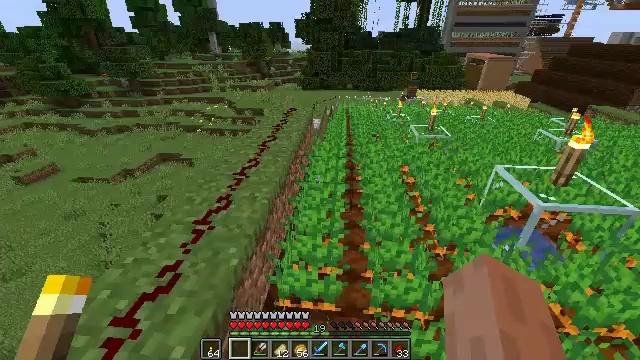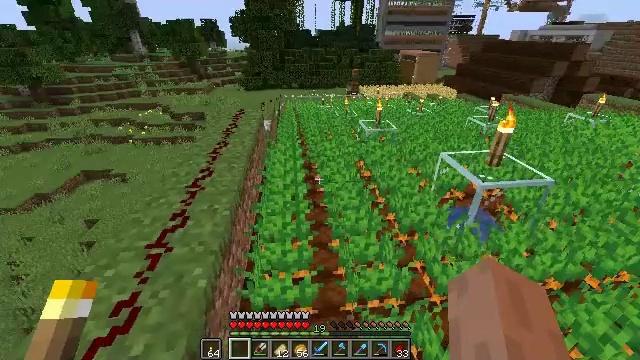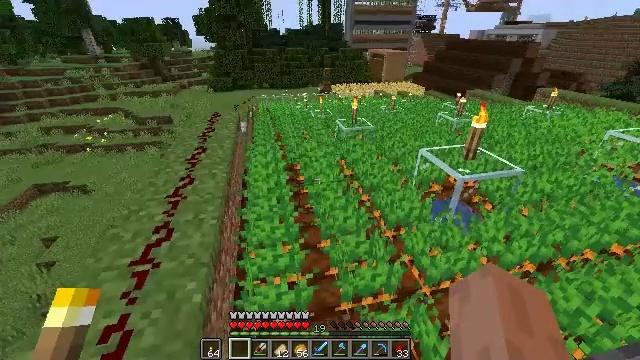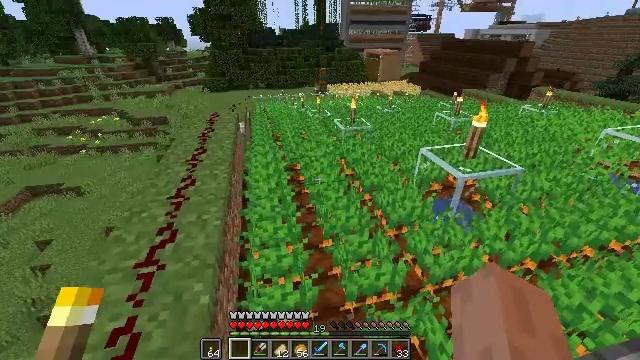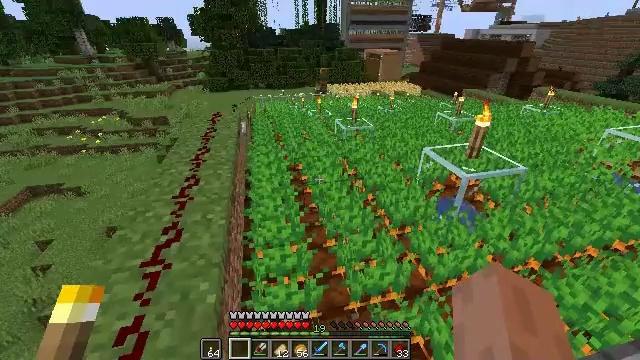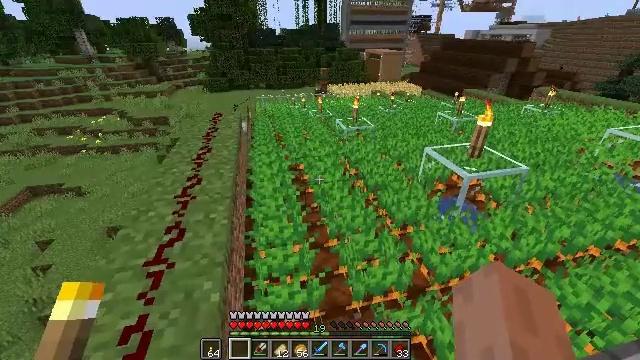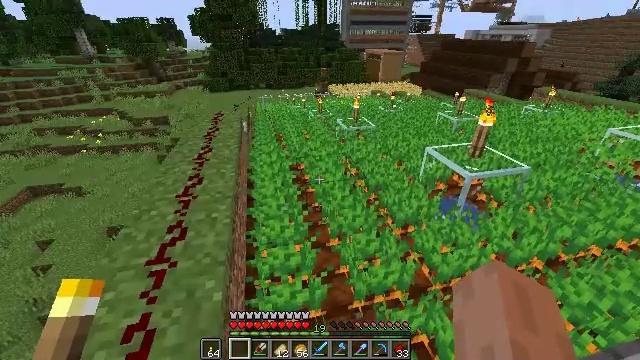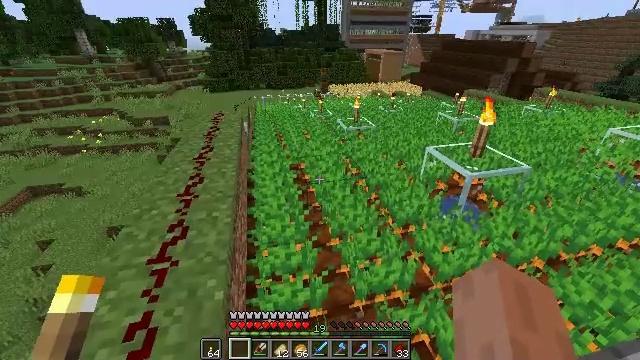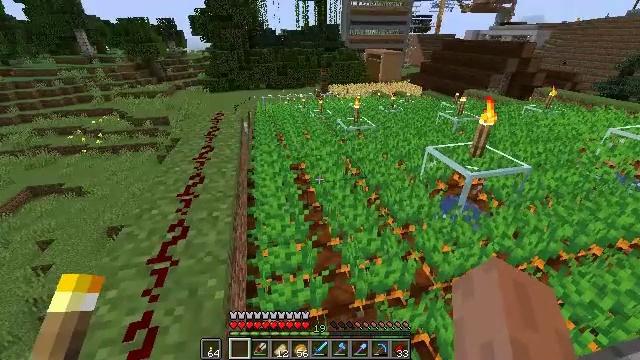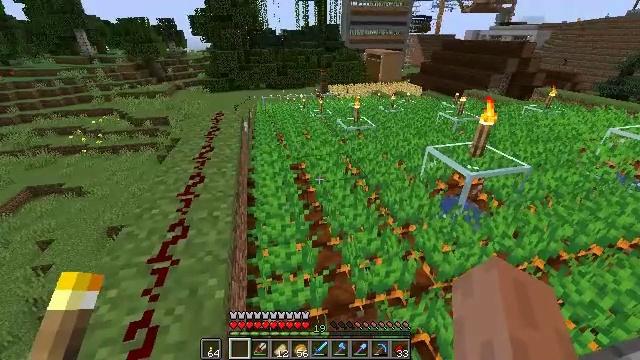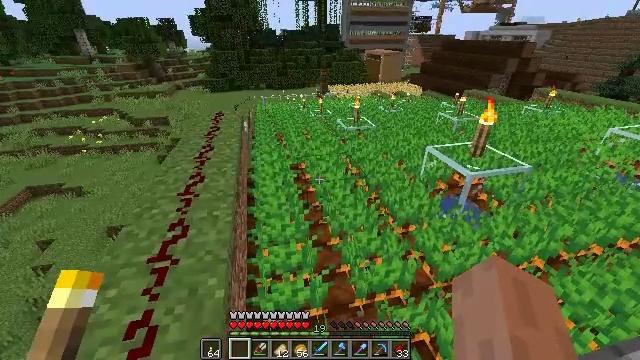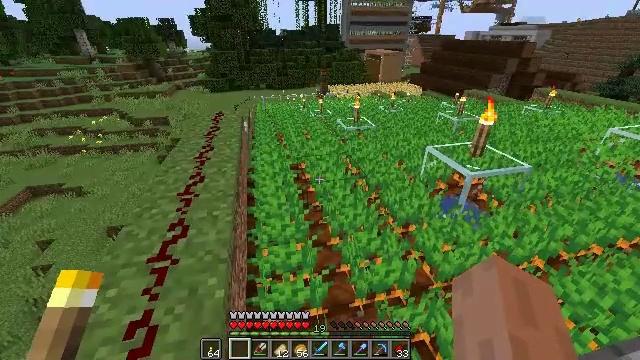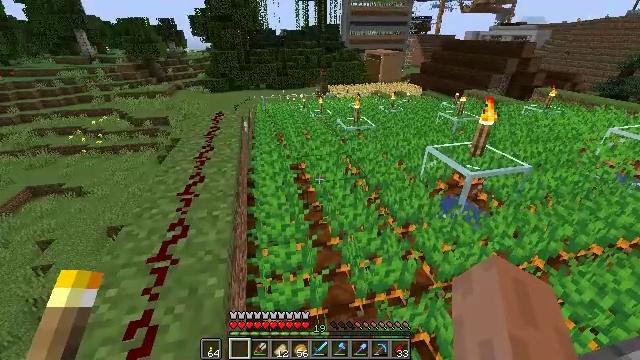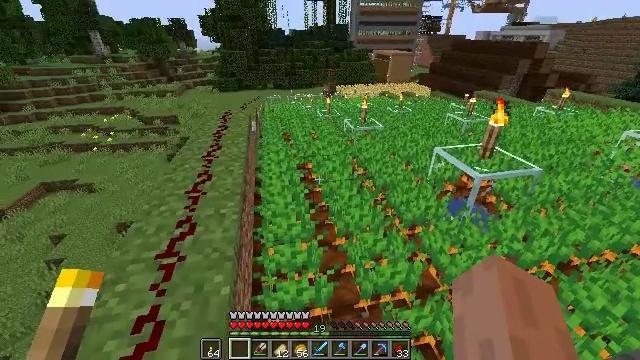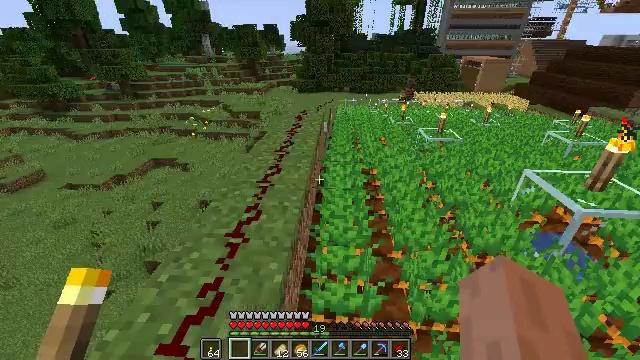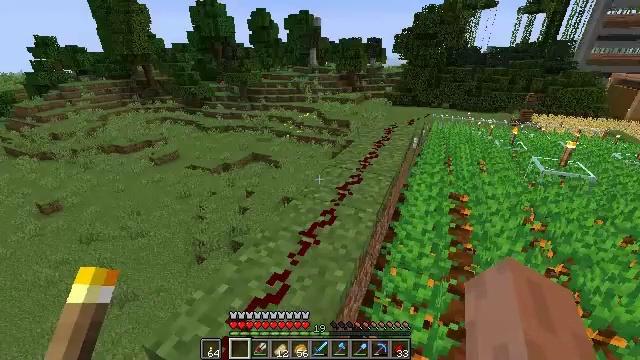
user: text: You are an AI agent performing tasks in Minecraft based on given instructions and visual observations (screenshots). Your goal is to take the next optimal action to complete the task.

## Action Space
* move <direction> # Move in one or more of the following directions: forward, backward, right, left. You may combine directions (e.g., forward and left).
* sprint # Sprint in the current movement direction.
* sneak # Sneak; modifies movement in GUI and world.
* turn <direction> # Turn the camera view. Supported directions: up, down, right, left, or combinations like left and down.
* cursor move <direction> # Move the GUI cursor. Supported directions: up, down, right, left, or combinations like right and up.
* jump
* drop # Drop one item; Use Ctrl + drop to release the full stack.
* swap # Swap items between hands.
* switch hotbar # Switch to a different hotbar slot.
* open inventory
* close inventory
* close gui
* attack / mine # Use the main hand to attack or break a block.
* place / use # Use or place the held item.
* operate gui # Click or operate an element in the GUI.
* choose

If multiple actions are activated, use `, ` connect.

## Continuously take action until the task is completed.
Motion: motion action
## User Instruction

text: Gather the repeater by attacking it.
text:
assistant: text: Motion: move left, turn right
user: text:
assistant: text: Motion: move left, turn right
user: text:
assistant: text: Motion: no_op
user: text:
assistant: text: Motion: no_op
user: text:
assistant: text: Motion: no_op
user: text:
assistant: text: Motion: no_op
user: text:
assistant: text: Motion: no_op
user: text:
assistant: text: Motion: no_op
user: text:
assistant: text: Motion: no_op
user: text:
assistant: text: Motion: no_op
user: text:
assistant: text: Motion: no_op
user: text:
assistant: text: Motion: no_op
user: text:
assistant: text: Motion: turn left
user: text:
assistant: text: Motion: turn left
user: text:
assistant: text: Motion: turn left and up
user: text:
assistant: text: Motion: turn left
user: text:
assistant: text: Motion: no_op
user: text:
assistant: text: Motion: no_op
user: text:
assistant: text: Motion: no_op
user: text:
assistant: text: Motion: no_op
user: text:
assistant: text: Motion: no_op
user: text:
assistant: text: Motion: move forward
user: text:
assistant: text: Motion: move forward, turn right
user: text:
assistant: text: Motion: move forward, turn right
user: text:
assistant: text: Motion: move forward, turn right
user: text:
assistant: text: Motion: move forward, turn right
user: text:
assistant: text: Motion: move forward, turn right and up
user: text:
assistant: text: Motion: move forward, turn right and up
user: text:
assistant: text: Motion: move forward, turn right
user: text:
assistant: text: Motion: move forward